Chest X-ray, PA view. Patient: 55 years old, sex M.
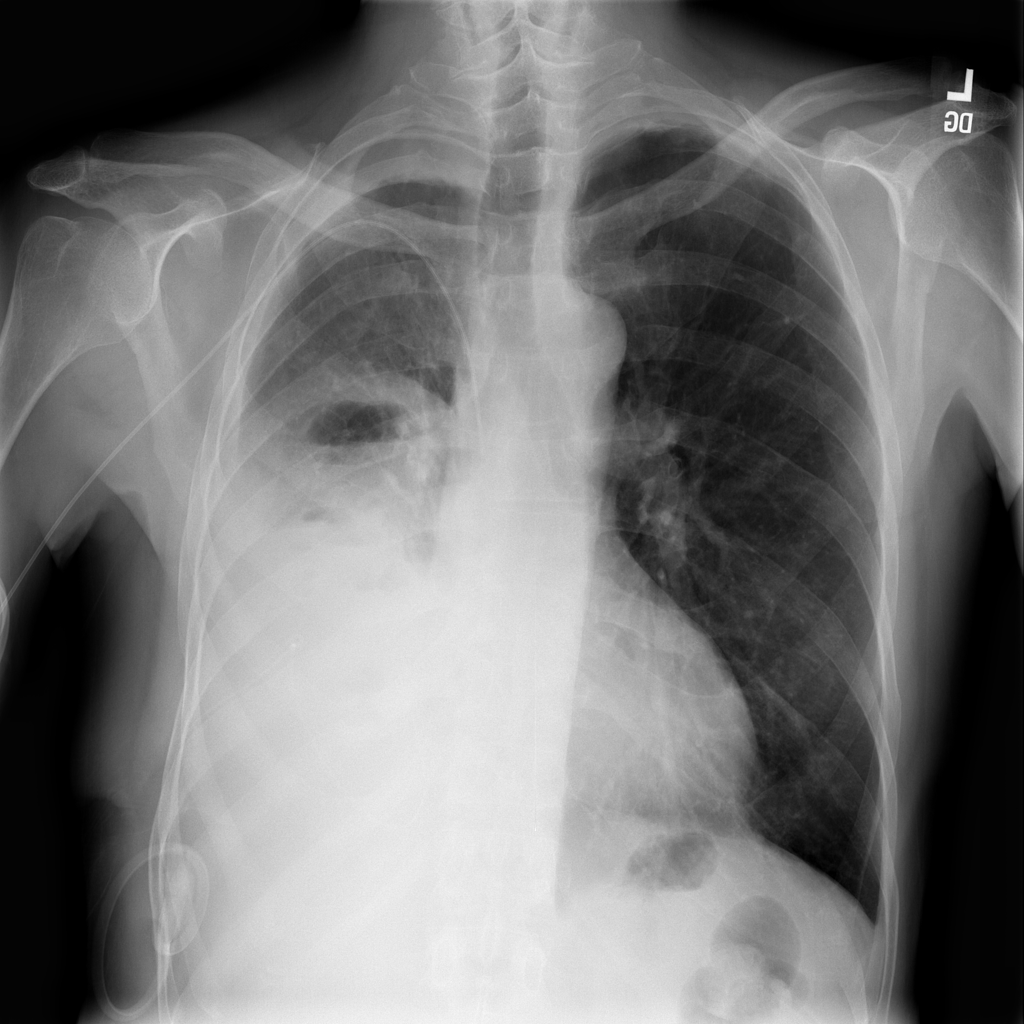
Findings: No Finding